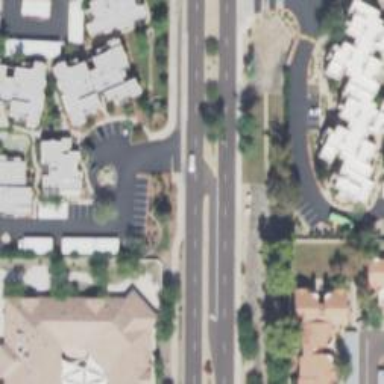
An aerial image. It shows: Secondary link road with asphalt surface.